Interaction volume radius: 5 \u00c5
Interaction volume height: 25 \u00c5
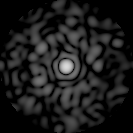
Disorder parameter: 0.8567